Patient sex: M
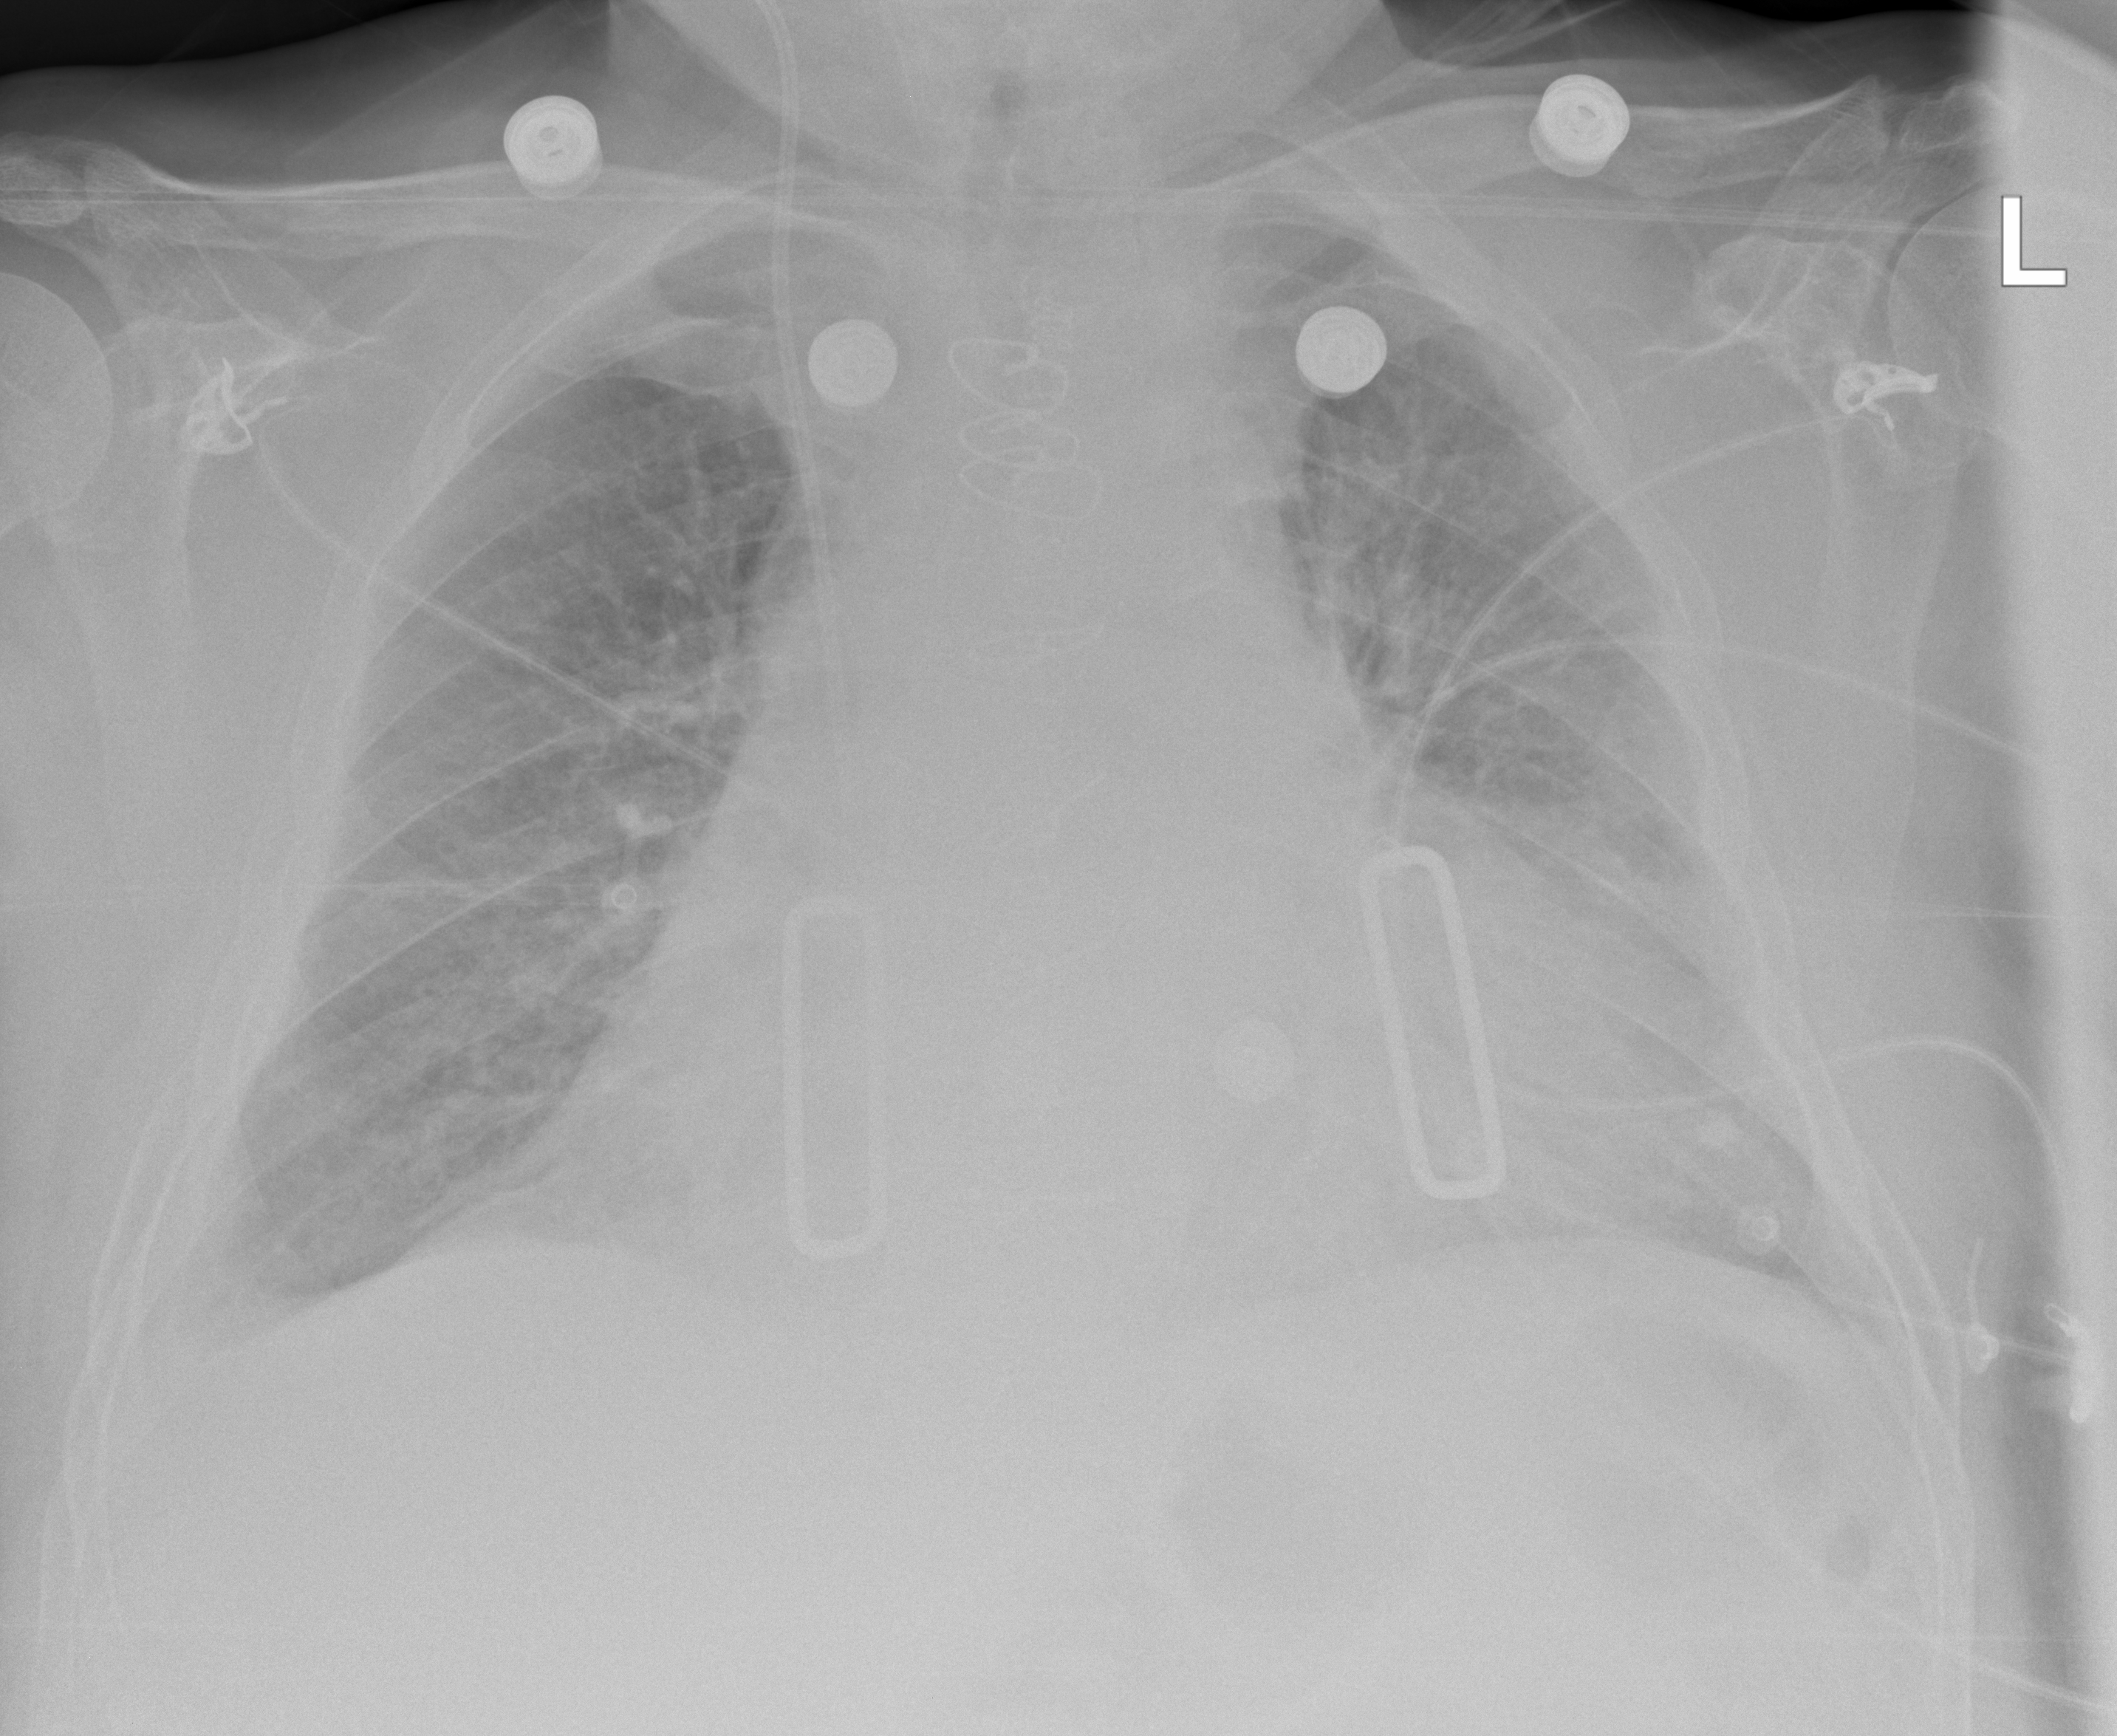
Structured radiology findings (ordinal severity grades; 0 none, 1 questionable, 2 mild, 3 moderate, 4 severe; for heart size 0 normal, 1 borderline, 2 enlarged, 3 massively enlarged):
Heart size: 1
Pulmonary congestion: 1
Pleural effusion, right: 2
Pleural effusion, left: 0
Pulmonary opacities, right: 1
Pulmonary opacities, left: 2
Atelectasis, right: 2
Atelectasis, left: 2